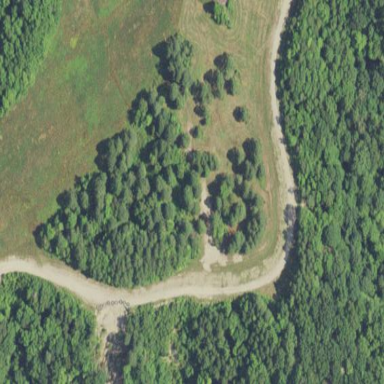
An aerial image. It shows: Beautiful woodland area.